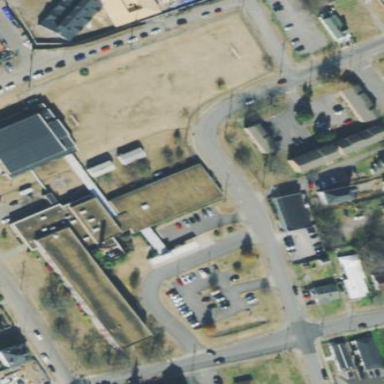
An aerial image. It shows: School.